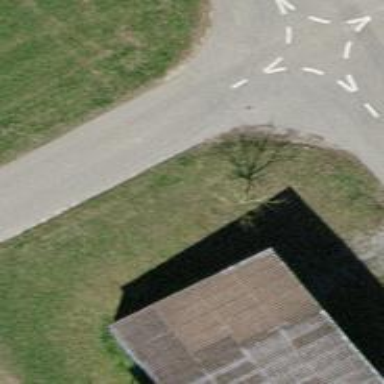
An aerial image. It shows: Bench.